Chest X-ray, AP view. Patient: 51 years old, sex M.
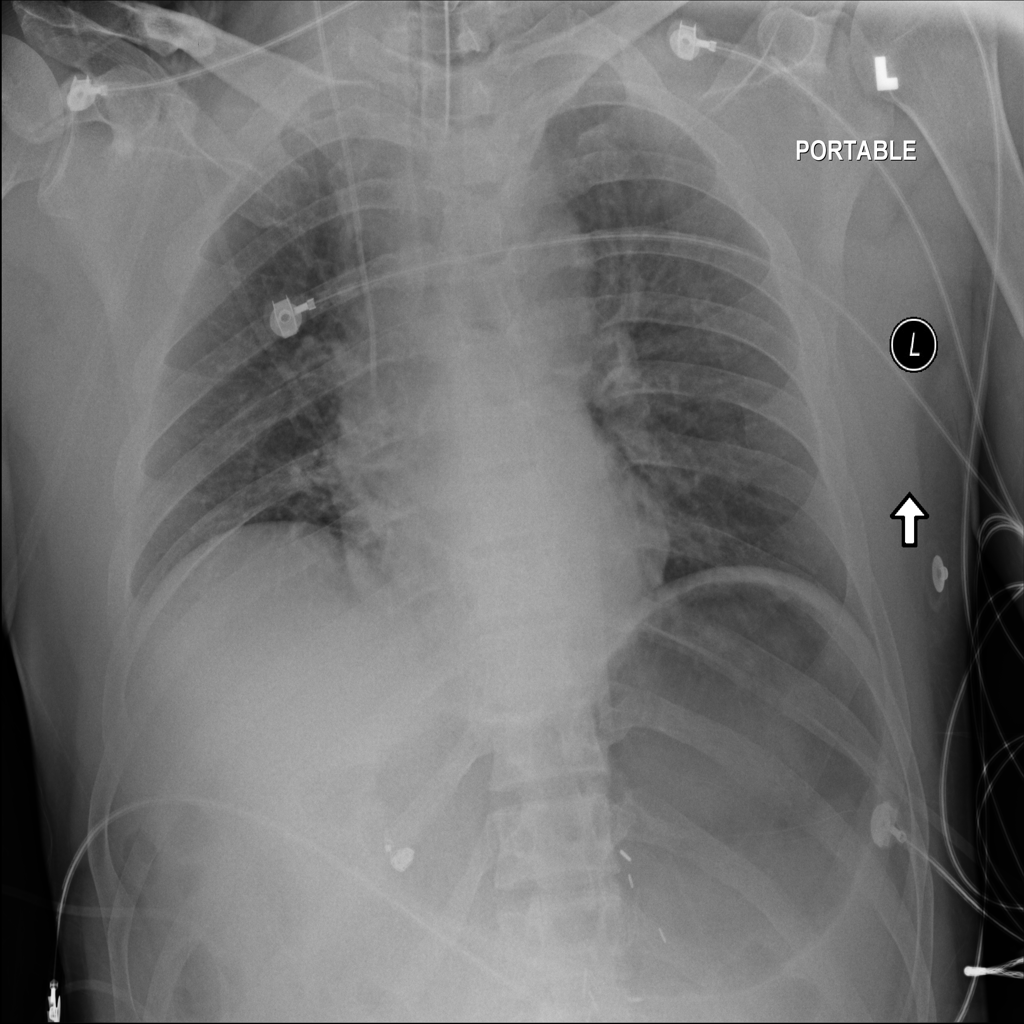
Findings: No Finding